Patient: sex F, age 31
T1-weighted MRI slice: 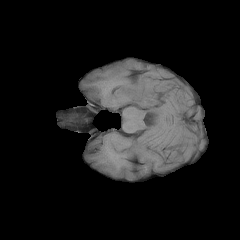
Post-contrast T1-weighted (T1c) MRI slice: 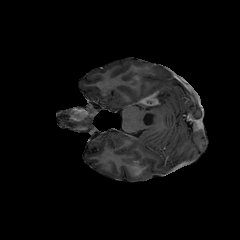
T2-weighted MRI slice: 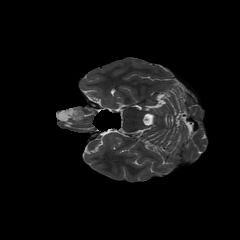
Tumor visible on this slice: yes
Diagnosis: Glioblastoma, IDH-wildtype
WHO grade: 4